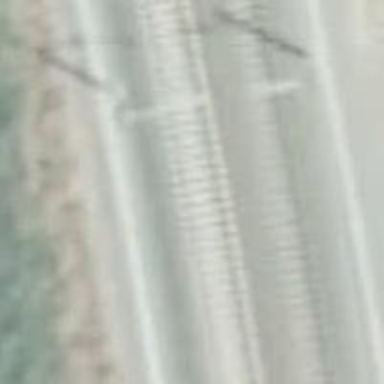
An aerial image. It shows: Railway track with contact lines for electrification.